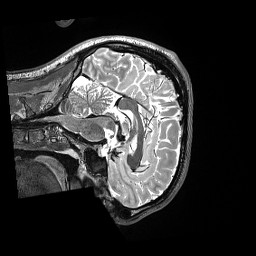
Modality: T2w
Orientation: sagittal